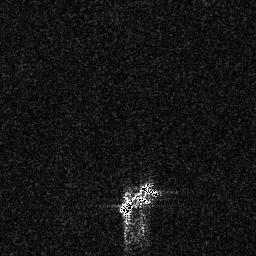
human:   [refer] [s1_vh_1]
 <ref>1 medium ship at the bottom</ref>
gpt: <box>[[45, 70, 60, 83, 0]]</box>